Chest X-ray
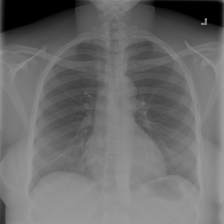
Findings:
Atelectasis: negative
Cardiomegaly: negative
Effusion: negative
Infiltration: negative
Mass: negative
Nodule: negative
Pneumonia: negative
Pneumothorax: negative
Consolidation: negative
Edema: negative
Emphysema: negative
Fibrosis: negative
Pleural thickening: negative
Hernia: negative